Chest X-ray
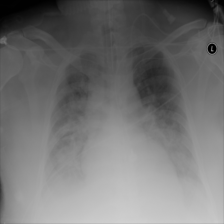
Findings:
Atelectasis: negative
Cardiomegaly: negative
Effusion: positive
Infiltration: positive
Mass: negative
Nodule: negative
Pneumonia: negative
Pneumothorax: negative
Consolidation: negative
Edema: positive
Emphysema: negative
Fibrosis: negative
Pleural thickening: negative
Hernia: negative